Aerial crown-view tile of a tropical tree (Barro Colorado Island, Panama), acquired 20241216:
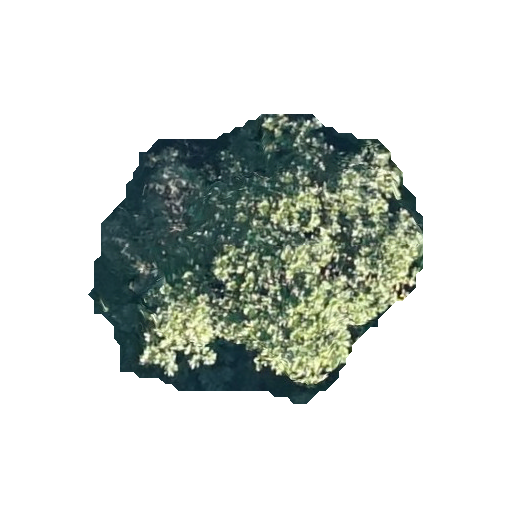
Species: Anacardium excelsum
GBIF accepted scientific name: Anacardium excelsum
Crown area: 102.555 m²